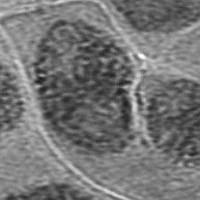
Label: prophase